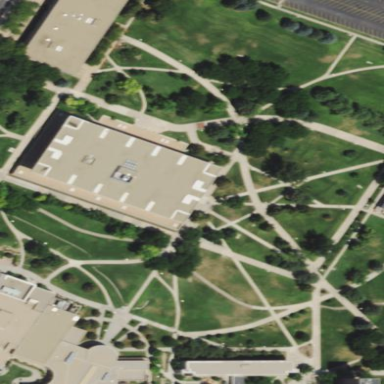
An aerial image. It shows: Library building.